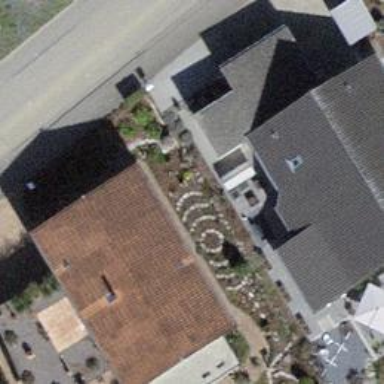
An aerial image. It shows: Building with tiled roof.